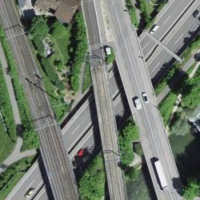
EUNIS habitat code: 57
Species observed at this site:
Ciconia ciconia